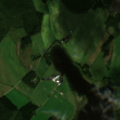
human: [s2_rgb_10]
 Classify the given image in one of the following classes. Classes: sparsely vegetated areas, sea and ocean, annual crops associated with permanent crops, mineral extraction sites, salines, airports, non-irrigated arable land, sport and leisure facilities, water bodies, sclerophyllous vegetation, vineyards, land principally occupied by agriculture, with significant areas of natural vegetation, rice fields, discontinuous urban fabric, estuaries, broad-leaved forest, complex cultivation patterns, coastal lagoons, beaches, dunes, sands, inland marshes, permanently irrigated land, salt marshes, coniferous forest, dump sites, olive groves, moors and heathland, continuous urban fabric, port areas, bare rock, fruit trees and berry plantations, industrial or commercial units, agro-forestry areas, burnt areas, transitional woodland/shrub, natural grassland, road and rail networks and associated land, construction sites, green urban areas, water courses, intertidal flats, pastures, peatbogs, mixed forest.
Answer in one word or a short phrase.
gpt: non-irrigated arable land, land principally occupied by agriculture, with significant areas of natural vegetation, coniferous forest, mixed forest, transitional woodland/shrub, water bodies